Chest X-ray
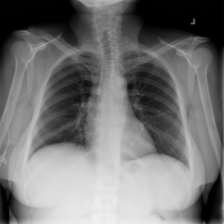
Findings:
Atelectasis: negative
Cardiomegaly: negative
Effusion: negative
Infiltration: negative
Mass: negative
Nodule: negative
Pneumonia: negative
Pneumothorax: negative
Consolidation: negative
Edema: negative
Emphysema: negative
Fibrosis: negative
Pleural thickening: negative
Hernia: negative